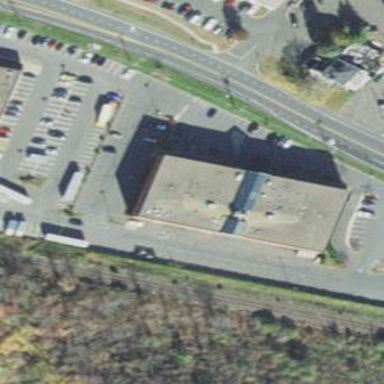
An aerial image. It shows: Part of building.